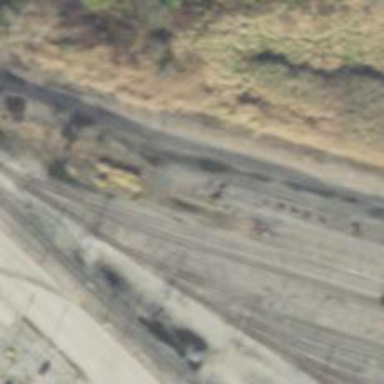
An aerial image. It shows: Abandoned railway yard.